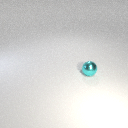
small cyan metal sphere